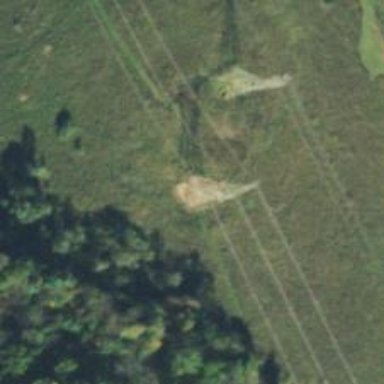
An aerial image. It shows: Lattice structure tower used for power transmission.